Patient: sex M, age 22
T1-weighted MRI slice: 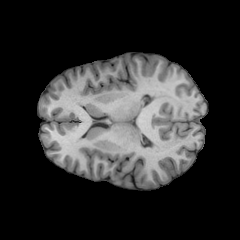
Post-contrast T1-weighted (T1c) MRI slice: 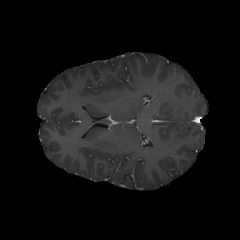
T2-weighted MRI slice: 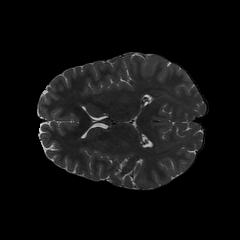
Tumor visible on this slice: no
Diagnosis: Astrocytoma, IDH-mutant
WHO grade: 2